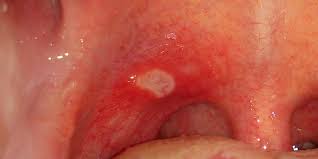
Condition: Mouth Ulcer